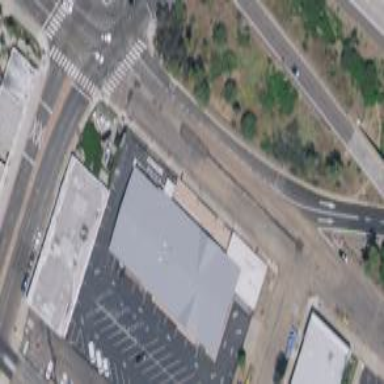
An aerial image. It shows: Commercial building.